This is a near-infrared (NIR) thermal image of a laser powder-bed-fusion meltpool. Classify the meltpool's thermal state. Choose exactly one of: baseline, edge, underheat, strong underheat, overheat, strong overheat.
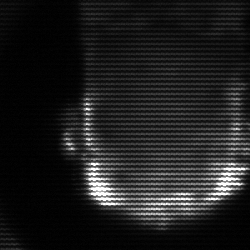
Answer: baseline